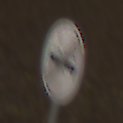
Verkehrszeichen: EndeUeberholverbot
Umgebung: Outdoor, Nature
Tageszeit: MorningAfternoon
Wetter: Overcast
Licht: Natural
Jahreszeit: Autumn
Kontrast: LowContrast